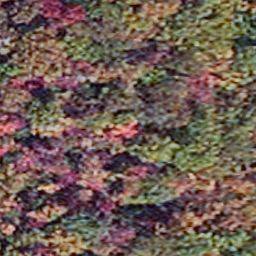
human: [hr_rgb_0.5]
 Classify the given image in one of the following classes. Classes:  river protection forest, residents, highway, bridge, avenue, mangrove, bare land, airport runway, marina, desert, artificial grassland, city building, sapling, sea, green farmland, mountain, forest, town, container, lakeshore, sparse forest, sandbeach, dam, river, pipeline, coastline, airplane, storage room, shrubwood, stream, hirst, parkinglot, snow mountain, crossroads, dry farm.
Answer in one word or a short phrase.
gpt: mangrove